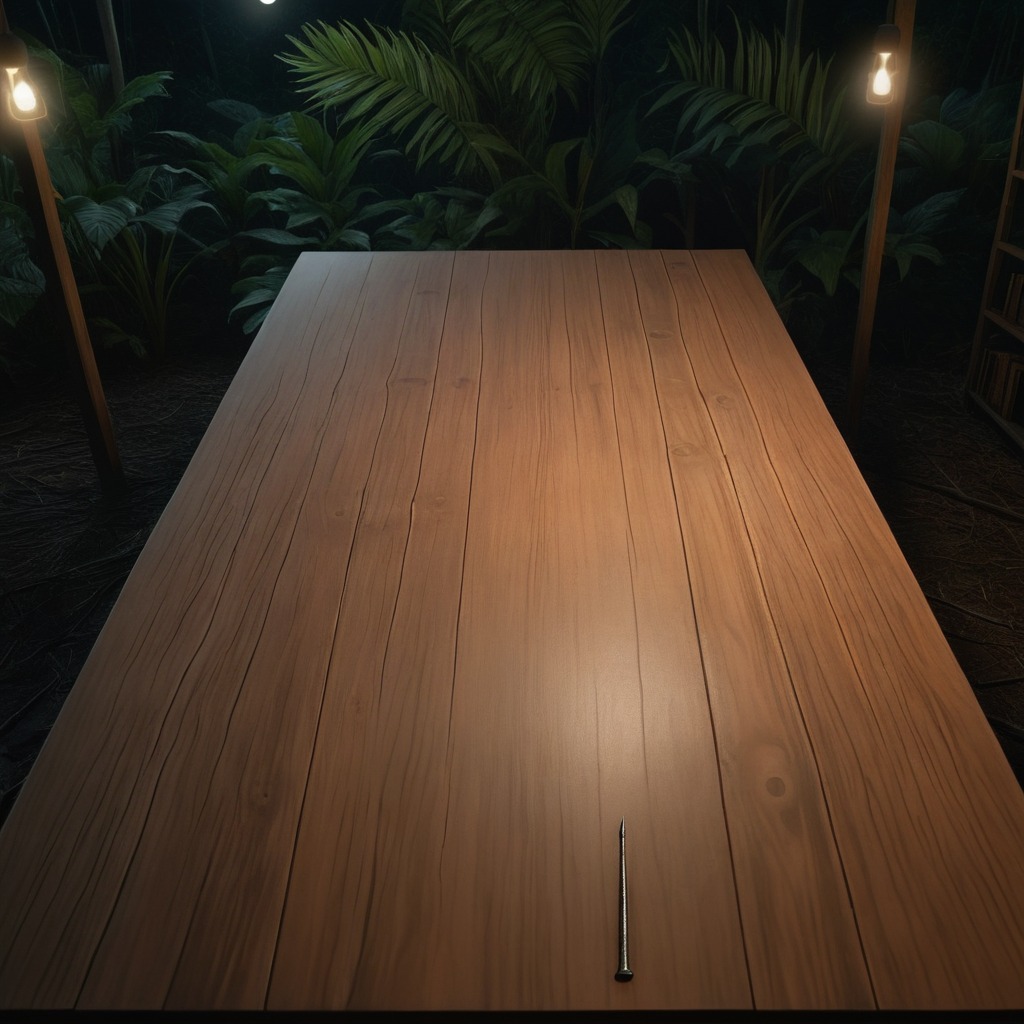
A rusty iron nail is lying on a wooden table inside a jungle field workshop tent at night.